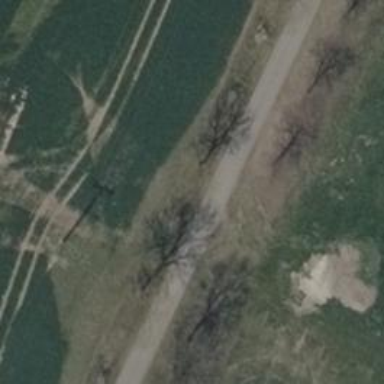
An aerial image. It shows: Asphalt road classified as tertiary.